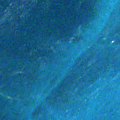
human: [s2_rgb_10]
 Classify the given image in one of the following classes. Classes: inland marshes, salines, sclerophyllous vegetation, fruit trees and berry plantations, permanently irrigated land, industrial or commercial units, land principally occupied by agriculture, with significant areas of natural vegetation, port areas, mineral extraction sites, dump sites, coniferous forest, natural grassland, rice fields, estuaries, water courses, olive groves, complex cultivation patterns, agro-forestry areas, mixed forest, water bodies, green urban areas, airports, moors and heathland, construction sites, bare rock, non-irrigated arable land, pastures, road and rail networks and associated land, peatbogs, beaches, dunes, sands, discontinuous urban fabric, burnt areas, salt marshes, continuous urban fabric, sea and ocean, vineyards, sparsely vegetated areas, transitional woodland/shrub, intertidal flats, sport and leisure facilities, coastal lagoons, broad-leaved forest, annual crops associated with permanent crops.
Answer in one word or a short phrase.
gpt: sea and ocean